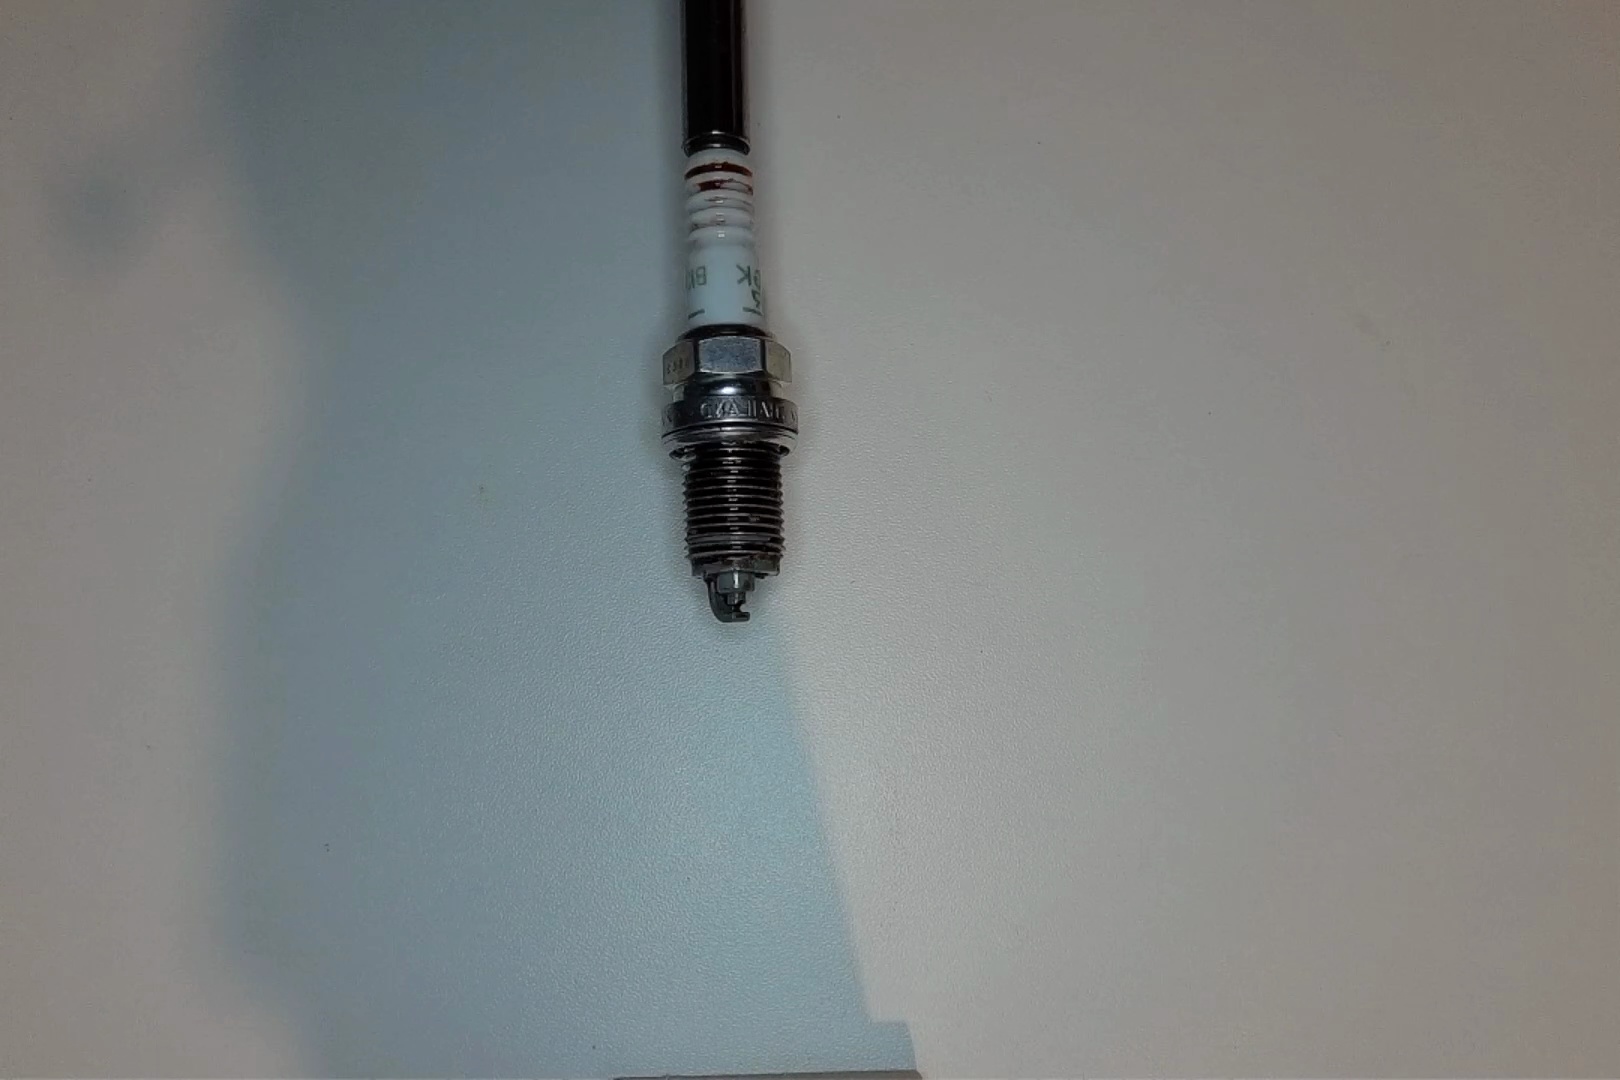
Label: anomaly